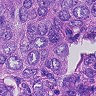
Metastatic tissue present: yes